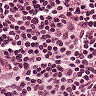
Metastatic tissue present: no